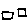
Label: square